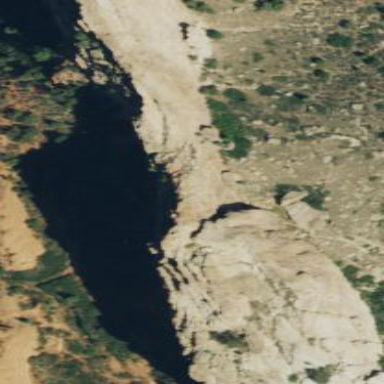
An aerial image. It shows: Barren rock formation that serves as tourist attraction.